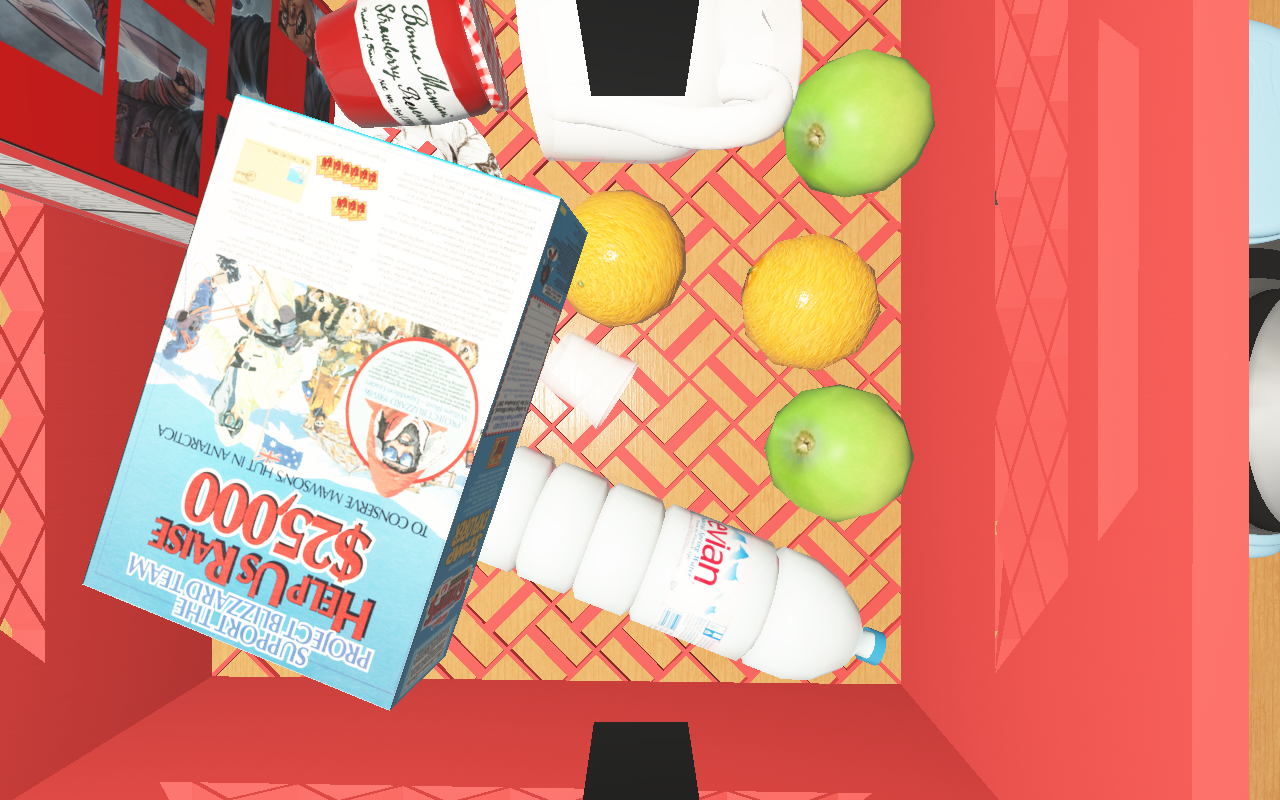
Objects in the scene:
carafe
water bottle
apple
apple
orange
orange
plate
jam jar
cereal box
cereal box
biscuit box